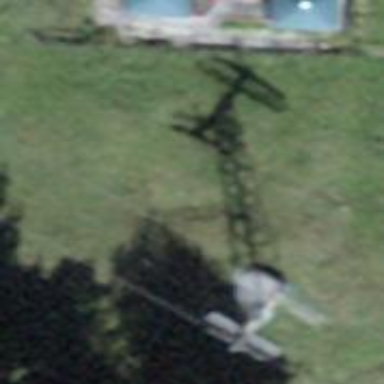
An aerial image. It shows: Pylon for aerialway.